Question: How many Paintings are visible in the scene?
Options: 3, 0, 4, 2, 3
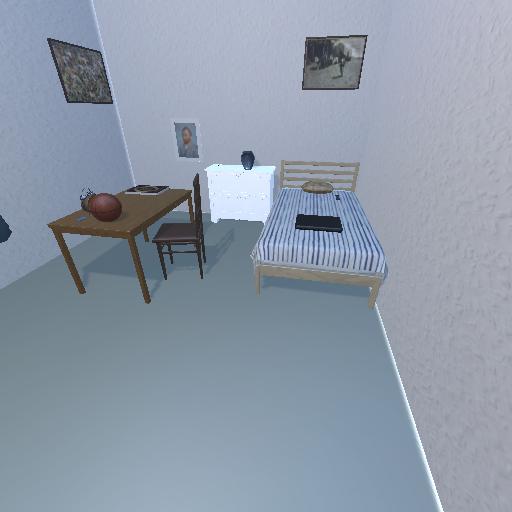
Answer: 3